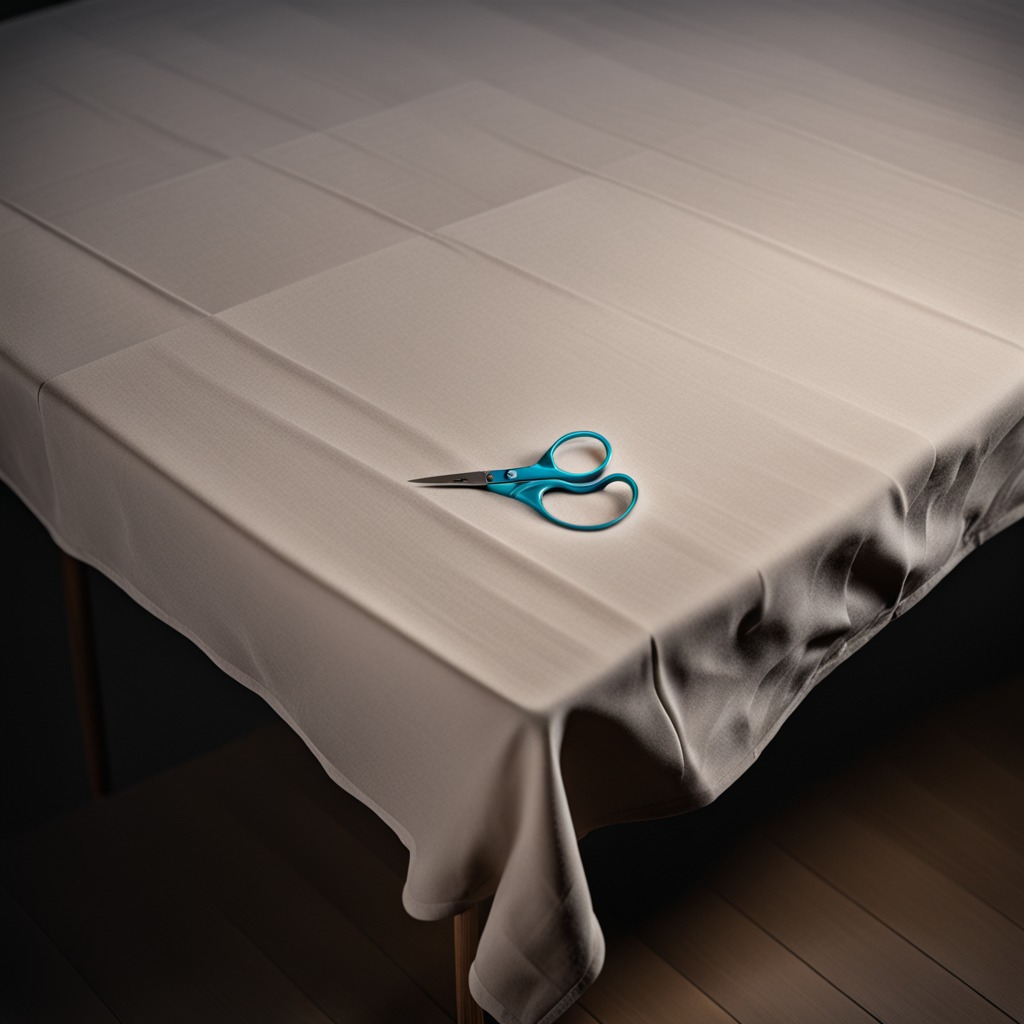
A scissor lies on the wooden table.